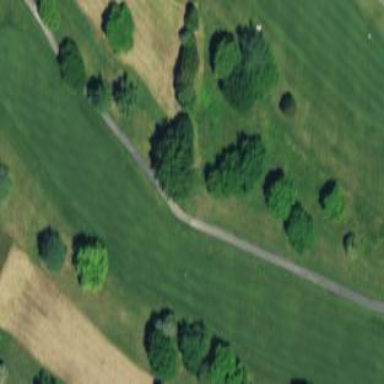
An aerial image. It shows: Grassy area designated as golf fairway.